Question:
I tried but the side round shape not shaped properly with <URL>.
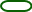
Answer: 9-patch is a simple png image with 1-pixel borders indicating stretchable area. Read <URL>.